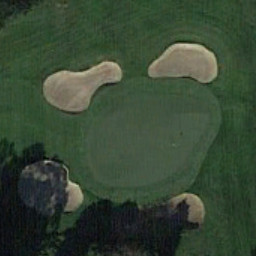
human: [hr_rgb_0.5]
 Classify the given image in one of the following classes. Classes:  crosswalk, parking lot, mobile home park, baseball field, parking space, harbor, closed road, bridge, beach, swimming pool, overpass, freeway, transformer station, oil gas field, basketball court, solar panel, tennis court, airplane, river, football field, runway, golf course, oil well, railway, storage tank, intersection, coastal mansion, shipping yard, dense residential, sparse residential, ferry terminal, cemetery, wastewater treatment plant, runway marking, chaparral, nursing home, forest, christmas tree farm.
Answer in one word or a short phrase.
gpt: golf course